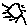
Label: sun